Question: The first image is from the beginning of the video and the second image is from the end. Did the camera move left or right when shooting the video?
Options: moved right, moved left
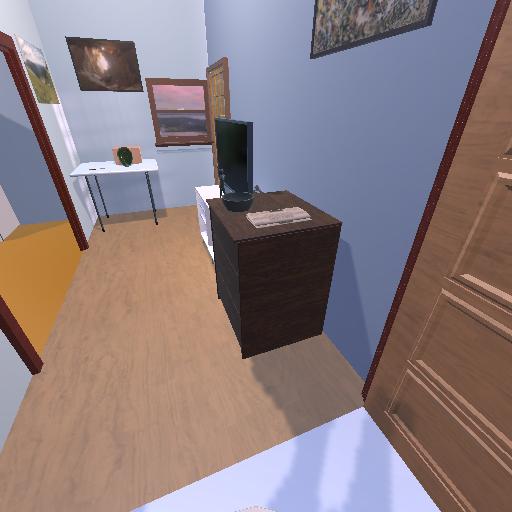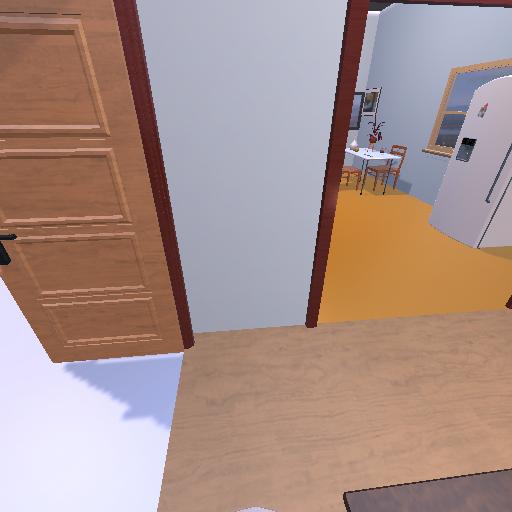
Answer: moved right